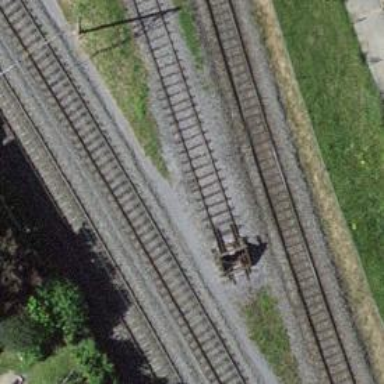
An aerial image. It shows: Railway buffer stop.